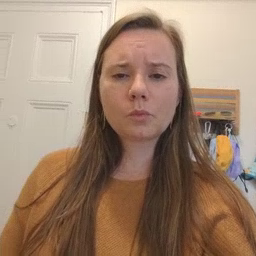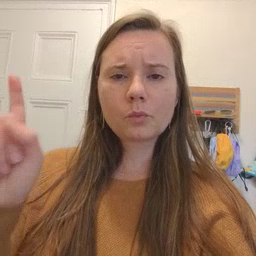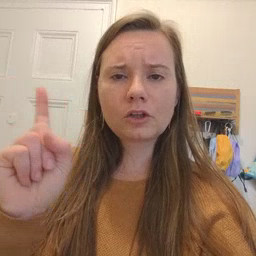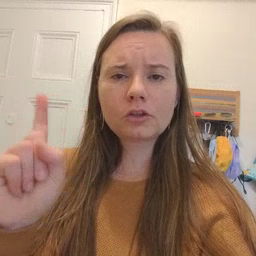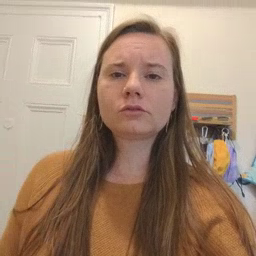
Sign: where